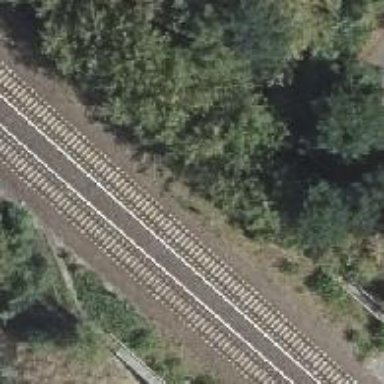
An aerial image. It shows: Railway milestone.